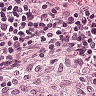
Metastatic tissue present: no